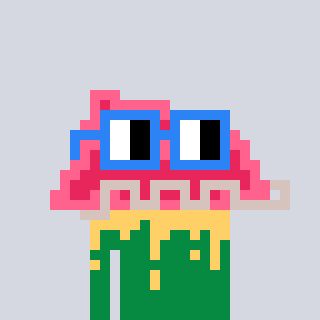
a pixel art character with square blue glasses, a retainer-shaped head and a green-colored body on a cool background